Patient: sex M, age 57
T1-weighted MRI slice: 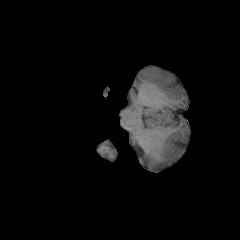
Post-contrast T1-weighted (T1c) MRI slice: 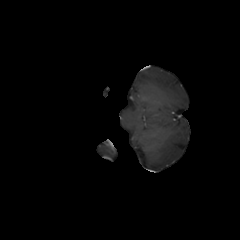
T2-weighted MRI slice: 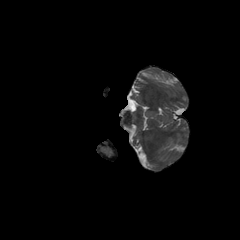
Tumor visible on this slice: no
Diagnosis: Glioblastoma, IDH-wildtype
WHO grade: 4